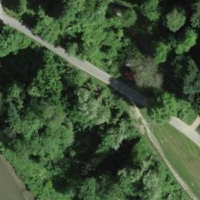
EUNIS habitat code: 41
Species observed at this site:
Salvia pratensis